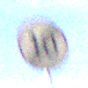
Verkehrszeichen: EndeGeschwindigkeit10
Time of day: MorningAfternoon
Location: Outdoor (RoadRail)
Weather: PartlyCloudy
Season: NotSpecified
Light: Natural